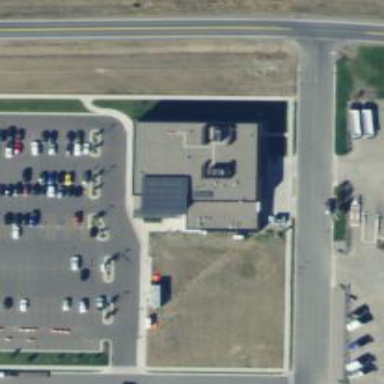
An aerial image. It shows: Healthcare clinic is depicted in the image.